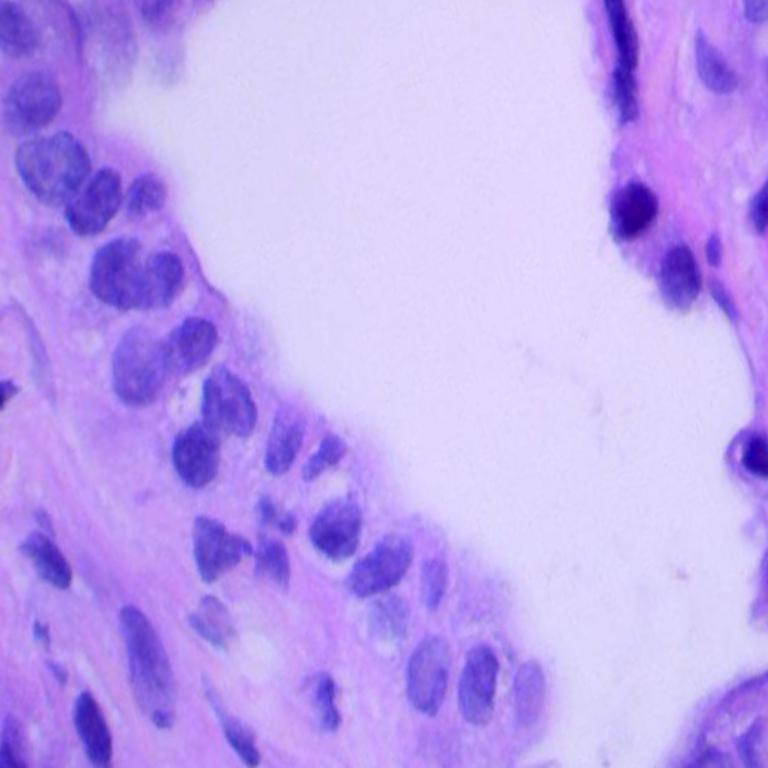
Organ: lung
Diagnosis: adenocarcinomas